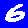
Digit: 6